Question: My current attempt to arrange boxes within a container has brought forth this output.

But what I'm trying to achieve is,
- -
For eg: Take first row, these should me only 1px gap between each. Or take last row, with just one box it should cover up the whole width of container.
Code here:
<URL>
Code placed here for reference:
'''
<ul class="flex-container">
<li class="flex-item">1, One One One</li>
<li class="flex-item">2, Two Two</li>
<li class="flex-item">3, Three</li>
<li class="flex-item">4, Four Four Four Four Four</li>
<li class="flex-item">5, Five Five</li>
<li class="flex-item">6, Six</li>
</ul>
'''
'''
.flex-container {
padding: 0;
margin: 0;
list-style: none;
border: 1px solid;
display: -webkit-box;
display: -moz-box;
display: -ms-flexbox;
display: -webkit-flex;
display: flex;
flex-direction: row;
flex-wrap: wrap;
-webkit-flex-flow: row wrap;
justify-content: space-between;
align-items: stretch;
align-content: stretch;
max-width:400px; /*only width is fixed*/
}
.flex-item {
background: green;
padding-top: 10px;
padding-bottom: 10px;
padding-left: 15px;
padding-right: 15px;
margin: 2px;
line-height: 2em;
color: white;
font-weight: bold;
font-size: 1em;
text-align: center;
flex-grow:1;
}
'''
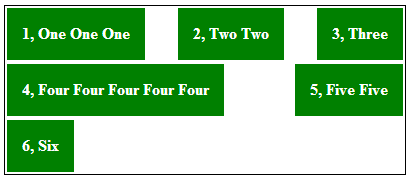
Answer: Give '.flex-item' a 'flex-grow:1'. Remember to apply flex to the , not the container.
<URL>